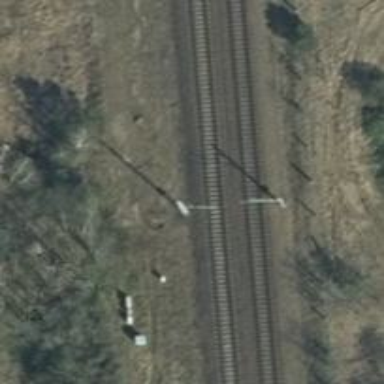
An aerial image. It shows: Milestone along the railway track with catenary mast.